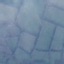
Land use / land cover class: Pasture